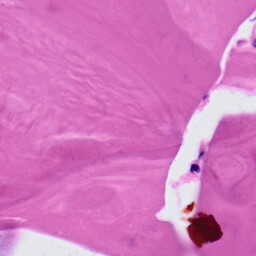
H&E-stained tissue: Prostate